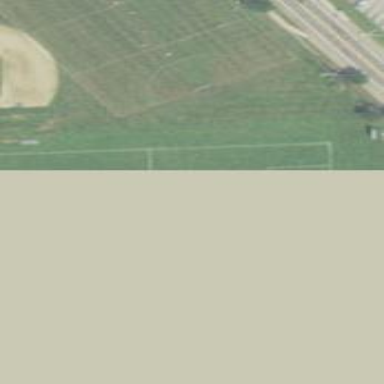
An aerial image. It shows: Lacrosse pitch for sports and leisure activities.